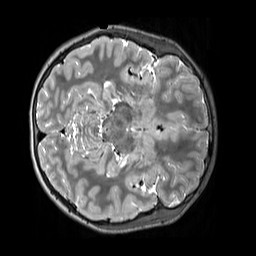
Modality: T2w
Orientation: axial
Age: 13
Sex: female
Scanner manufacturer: siemens
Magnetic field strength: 3 T
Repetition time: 3.2 s
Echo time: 0.408 s